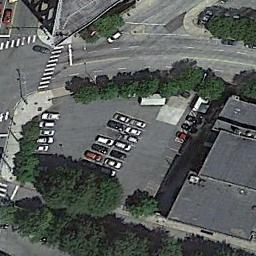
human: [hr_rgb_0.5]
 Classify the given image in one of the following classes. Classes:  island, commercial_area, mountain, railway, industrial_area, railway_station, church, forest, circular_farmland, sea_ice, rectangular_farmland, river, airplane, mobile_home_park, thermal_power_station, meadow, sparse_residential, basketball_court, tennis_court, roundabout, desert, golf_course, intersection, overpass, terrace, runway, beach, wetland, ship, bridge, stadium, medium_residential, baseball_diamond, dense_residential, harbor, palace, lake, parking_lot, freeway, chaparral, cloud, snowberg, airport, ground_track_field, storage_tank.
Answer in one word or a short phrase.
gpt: parking_lot